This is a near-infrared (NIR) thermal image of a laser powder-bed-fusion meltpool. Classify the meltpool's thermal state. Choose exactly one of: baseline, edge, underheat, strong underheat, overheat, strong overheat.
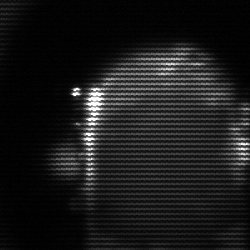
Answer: baseline